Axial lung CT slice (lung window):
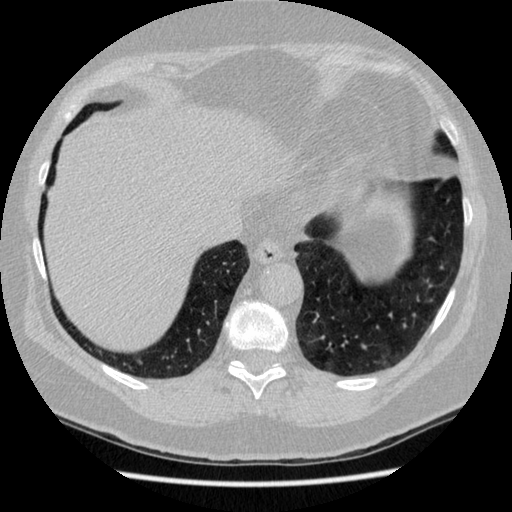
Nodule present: no